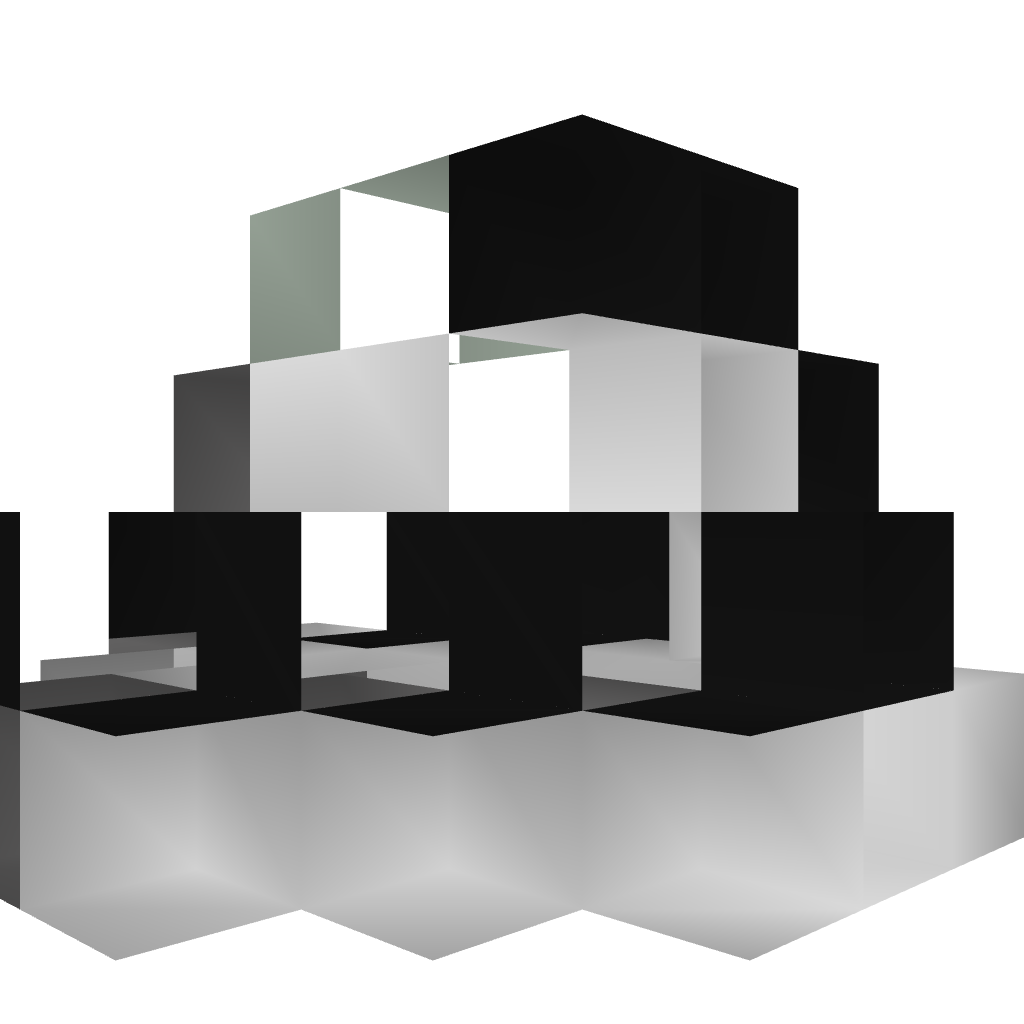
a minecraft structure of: Compact Angle Cannon